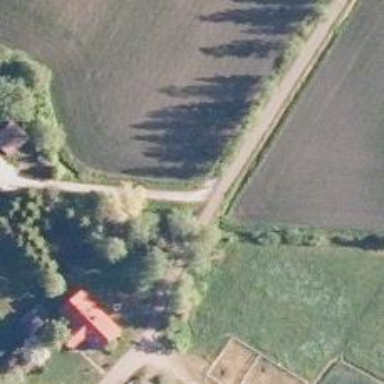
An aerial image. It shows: Row of trees in natural setting.